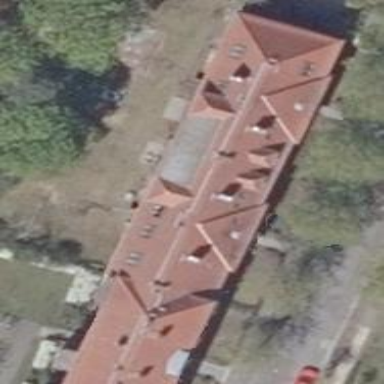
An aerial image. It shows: Apartment building with hipped roof.